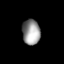
Tissue: lung
Cell type: Epithelial cells
Senescence score: 0.1997
Nuclear area (px): 439
Mean DAPI intensity: 151.492